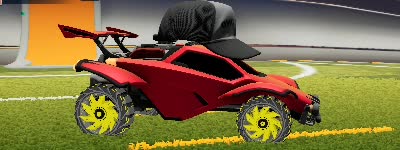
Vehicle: octane